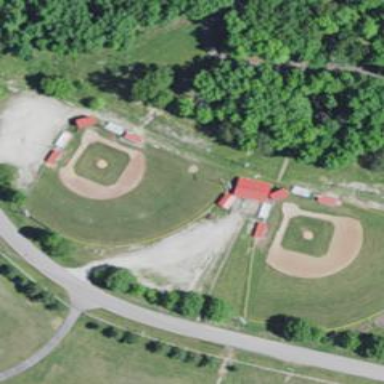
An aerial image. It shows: Baseball pitch for leisure and sports activities.